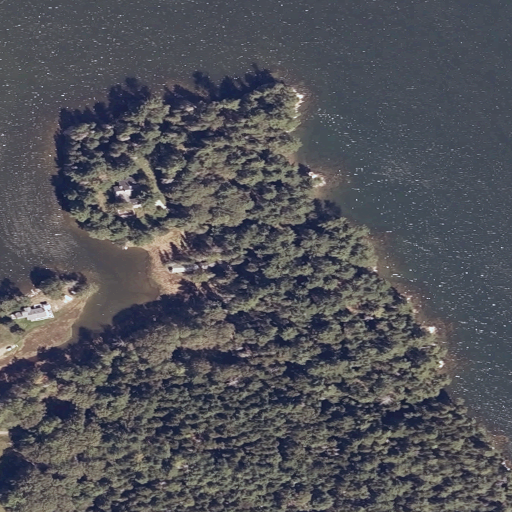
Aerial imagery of cape in Maine named Mason Point containing open water, evergreen forest, herbaceous wetlands, open development, low intensity development, and grassland